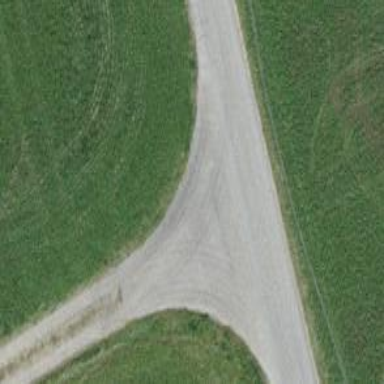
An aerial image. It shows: Well-maintained track road of grade 1.